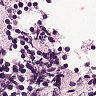
Metastatic tissue present: no